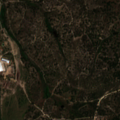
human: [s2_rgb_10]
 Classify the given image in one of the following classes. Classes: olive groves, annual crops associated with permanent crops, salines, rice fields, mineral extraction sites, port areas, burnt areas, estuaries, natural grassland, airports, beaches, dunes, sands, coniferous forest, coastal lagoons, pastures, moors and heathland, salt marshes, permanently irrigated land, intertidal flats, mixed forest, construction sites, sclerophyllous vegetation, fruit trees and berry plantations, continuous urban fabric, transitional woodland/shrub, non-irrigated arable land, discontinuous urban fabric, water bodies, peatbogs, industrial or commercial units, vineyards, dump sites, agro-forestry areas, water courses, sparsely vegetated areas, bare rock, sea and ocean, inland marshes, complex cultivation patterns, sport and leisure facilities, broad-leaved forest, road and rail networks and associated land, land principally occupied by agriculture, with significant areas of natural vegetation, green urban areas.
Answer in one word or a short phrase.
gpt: land principally occupied by agriculture, with significant areas of natural vegetation, agro-forestry areas, broad-leaved forest, coniferous forest, mixed forest, natural grassland